Chest X-ray:
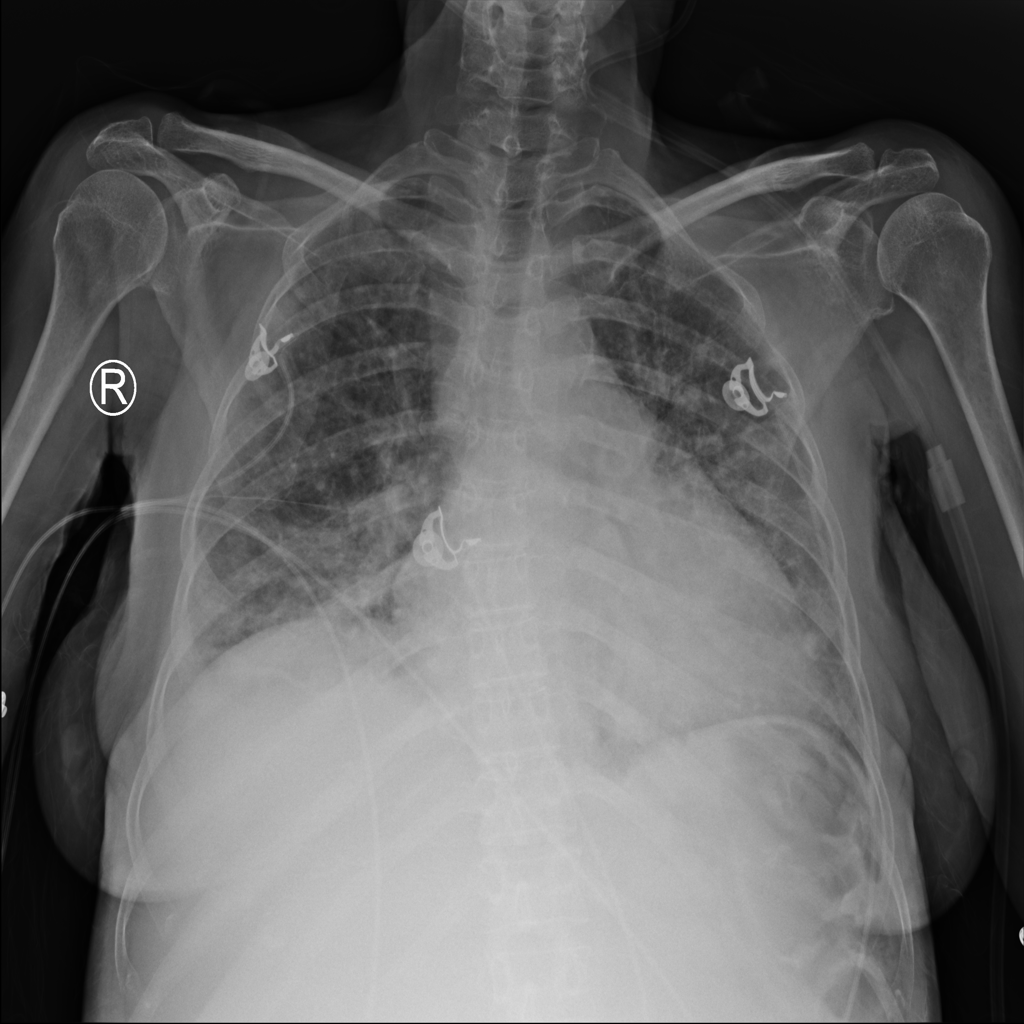
Findings: Cardiomegaly, Effusion, Diffuse Nodule, Consolidation
No abnormal finding: no